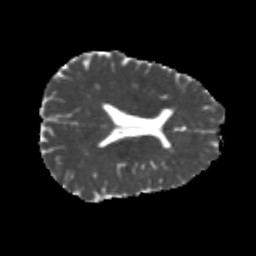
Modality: MD
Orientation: axial
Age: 25
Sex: male
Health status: healthy
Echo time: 0.074 s